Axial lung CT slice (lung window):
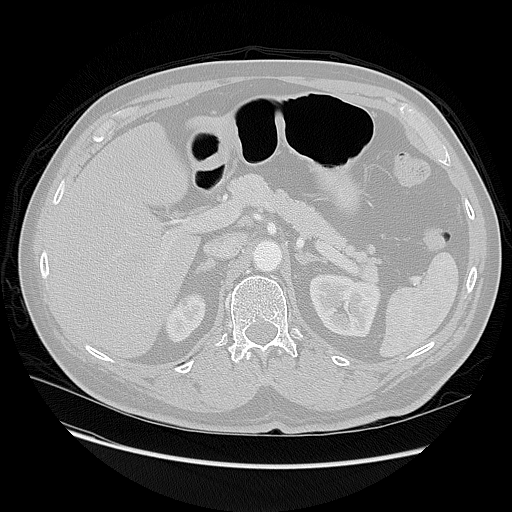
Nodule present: no